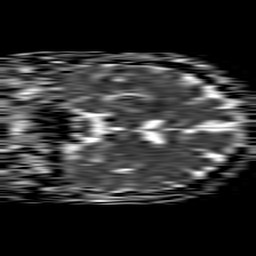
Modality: ADC
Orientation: coronal
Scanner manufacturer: philips
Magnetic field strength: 1.5 T
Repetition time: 4.6 s
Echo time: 0.08517 s